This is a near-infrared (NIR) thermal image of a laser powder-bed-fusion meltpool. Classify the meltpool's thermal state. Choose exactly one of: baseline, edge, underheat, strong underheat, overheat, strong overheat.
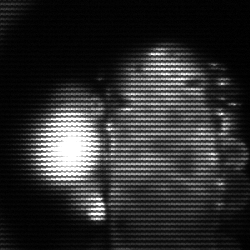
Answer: strong underheat